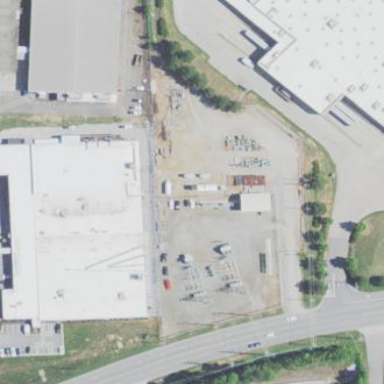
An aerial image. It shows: Distribution power substation secured by fence.